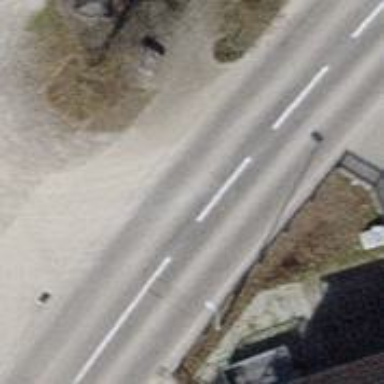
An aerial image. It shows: Tertiary road.